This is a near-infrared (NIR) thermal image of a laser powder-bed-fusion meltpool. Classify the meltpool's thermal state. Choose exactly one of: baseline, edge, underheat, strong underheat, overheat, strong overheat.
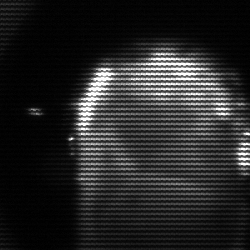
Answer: baseline